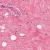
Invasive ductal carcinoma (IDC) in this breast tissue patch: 0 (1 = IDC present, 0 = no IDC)